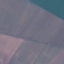
Land use / land cover: AnnualCrop